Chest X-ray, AP view. Patient: 63 years old, sex F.
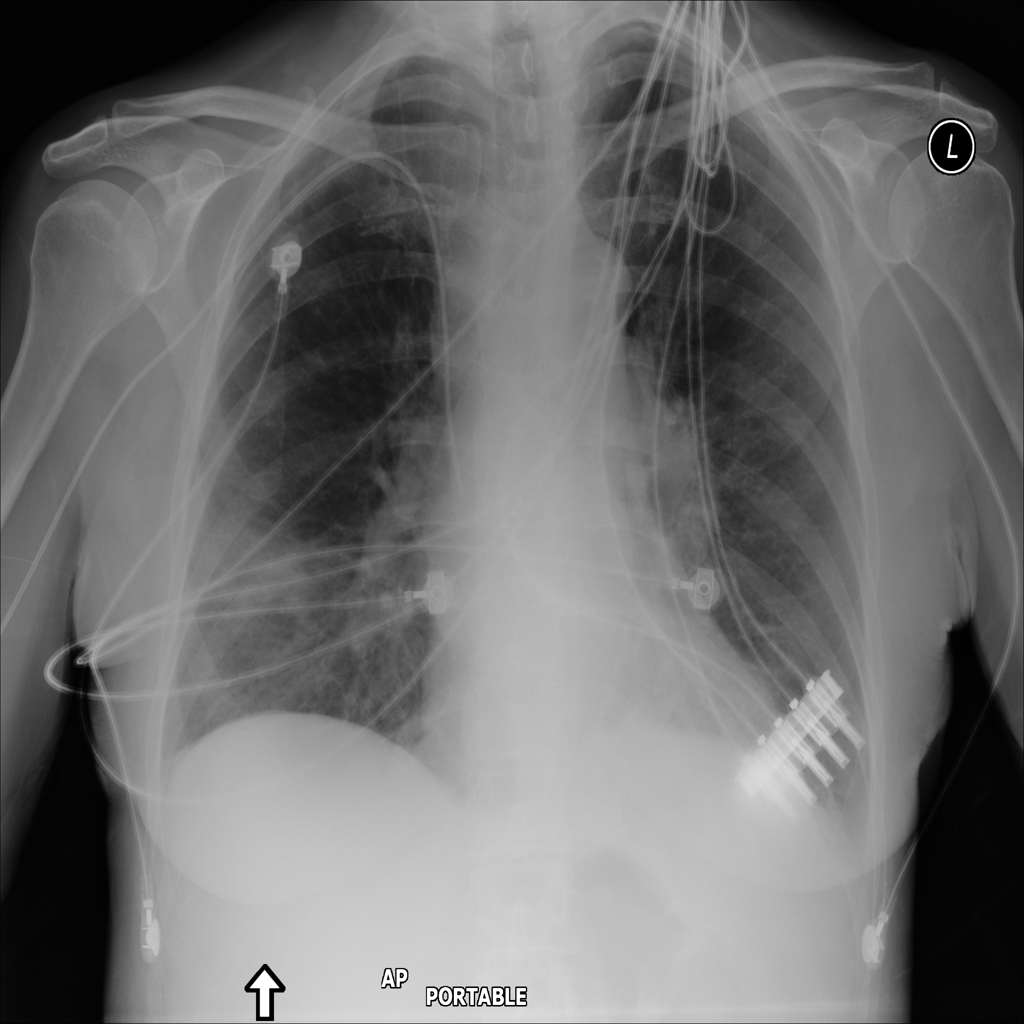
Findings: Atelectasis, Infiltration, Pneumothorax